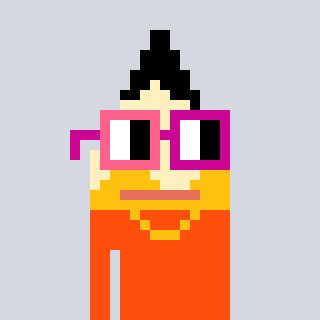
a pixel art character with square pink and red glasses, a pencil-shaped head and a orange-colored body on a cool background